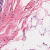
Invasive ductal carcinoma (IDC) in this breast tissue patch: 0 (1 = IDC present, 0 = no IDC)